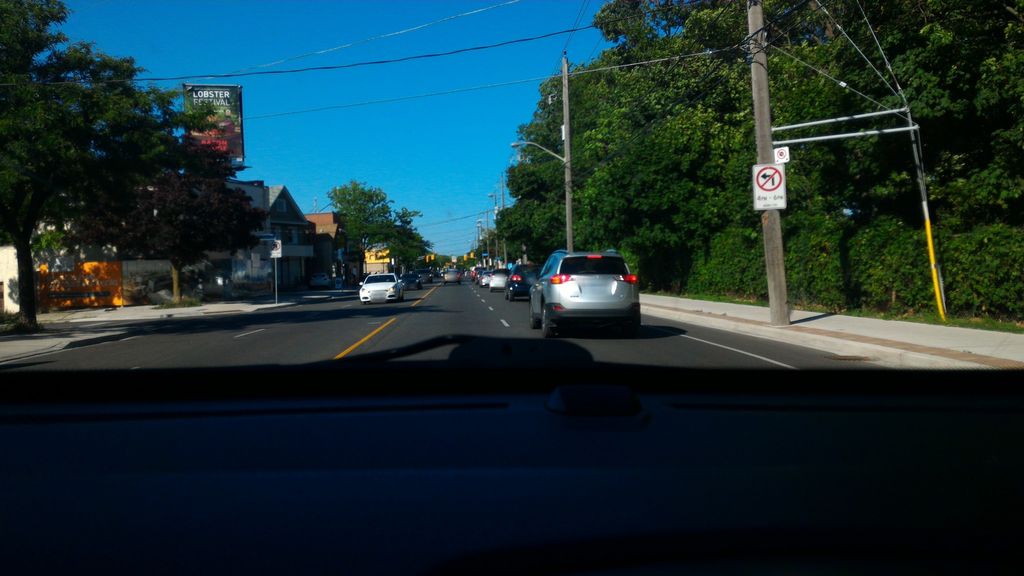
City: toronto